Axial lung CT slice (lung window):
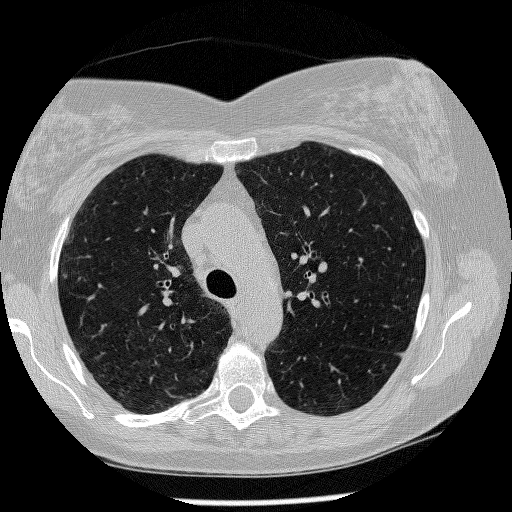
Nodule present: no